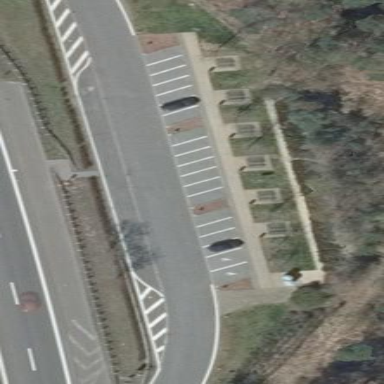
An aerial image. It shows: Rest area on the road.